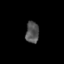
Tissue: skin
Cell type: Epithelial cells
Senescence score: 0.2772
Nuclear area (px): 274
Mean DAPI intensity: 84.555